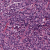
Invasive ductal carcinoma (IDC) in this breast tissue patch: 1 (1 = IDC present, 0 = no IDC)